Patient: sex F, age 67
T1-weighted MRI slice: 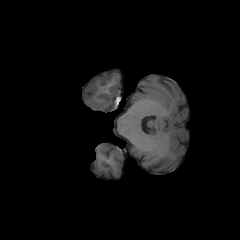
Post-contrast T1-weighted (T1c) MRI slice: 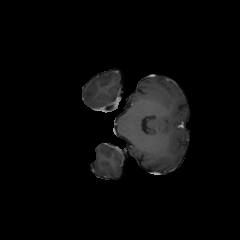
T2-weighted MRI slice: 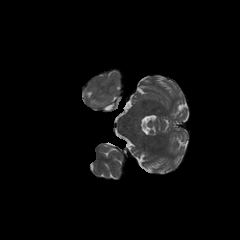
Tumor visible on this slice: no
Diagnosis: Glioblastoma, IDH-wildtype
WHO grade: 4